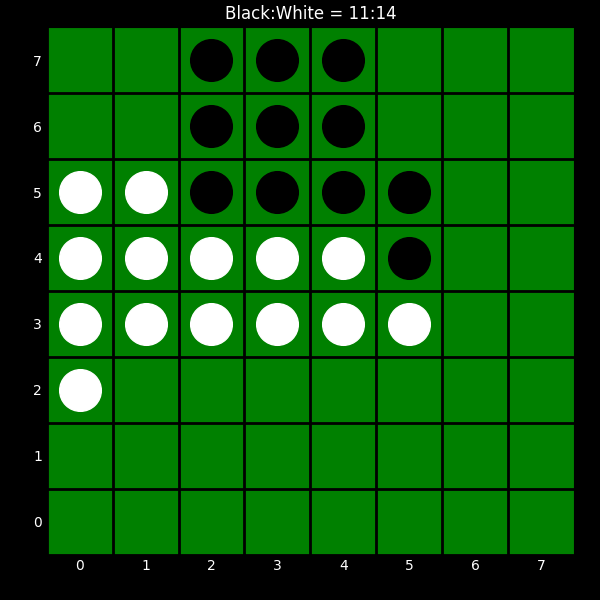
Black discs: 11
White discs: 14